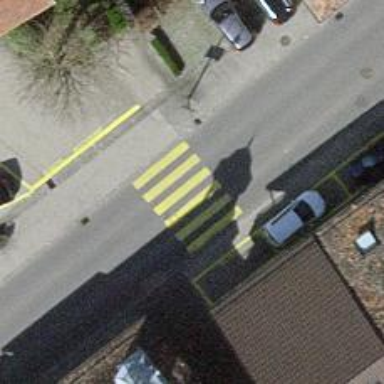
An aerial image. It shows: Zebra crossing on the road.